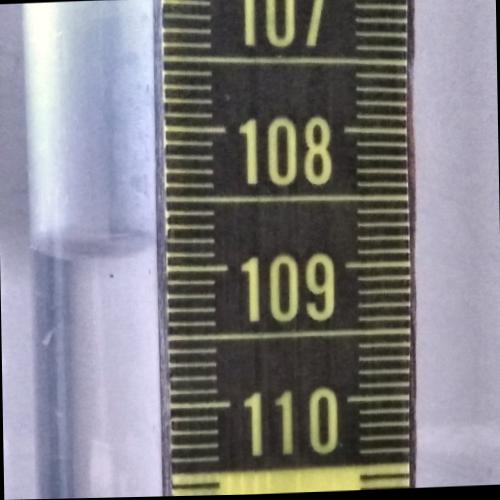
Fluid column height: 108.9 cm